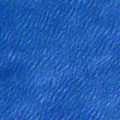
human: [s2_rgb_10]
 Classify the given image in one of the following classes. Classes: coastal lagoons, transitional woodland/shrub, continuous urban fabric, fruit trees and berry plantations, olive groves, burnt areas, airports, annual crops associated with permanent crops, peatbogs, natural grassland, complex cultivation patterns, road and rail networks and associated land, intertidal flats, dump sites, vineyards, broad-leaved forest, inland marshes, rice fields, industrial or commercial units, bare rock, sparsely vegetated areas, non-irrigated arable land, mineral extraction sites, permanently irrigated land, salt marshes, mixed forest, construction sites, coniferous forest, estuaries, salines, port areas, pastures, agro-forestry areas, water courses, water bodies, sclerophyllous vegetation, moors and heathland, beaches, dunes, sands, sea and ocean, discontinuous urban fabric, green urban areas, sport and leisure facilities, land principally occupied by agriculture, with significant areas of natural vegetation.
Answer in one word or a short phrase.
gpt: sea and ocean